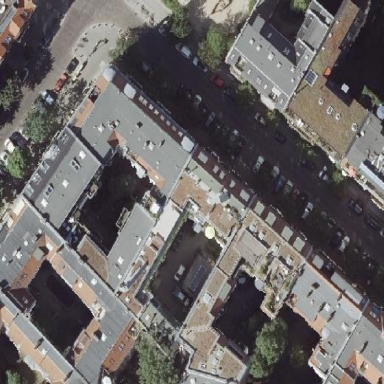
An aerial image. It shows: Apartment building with double saltbox roof shape.